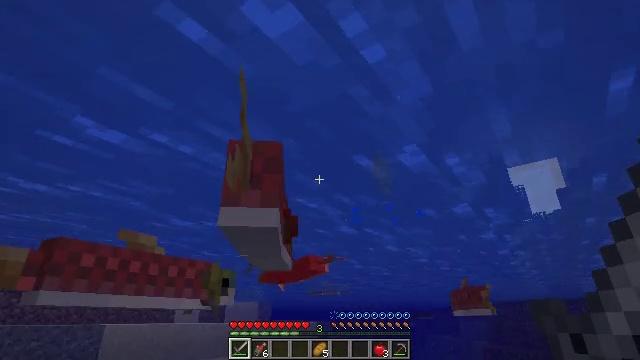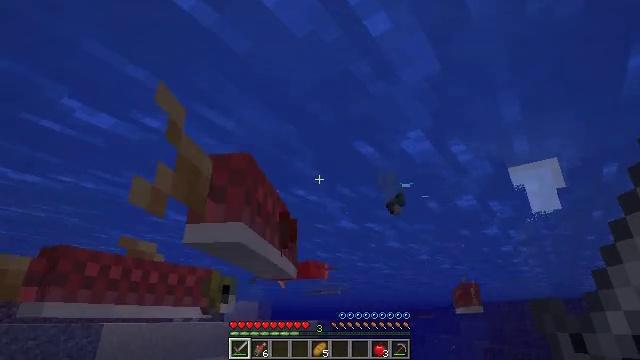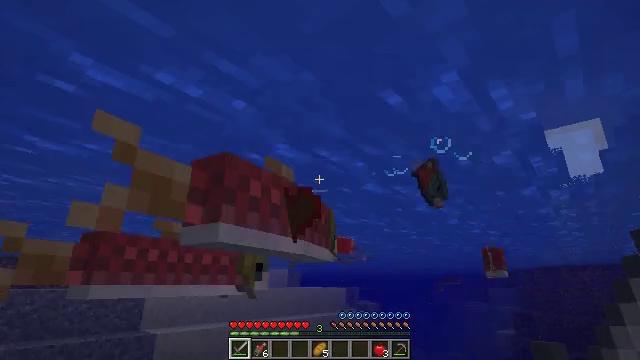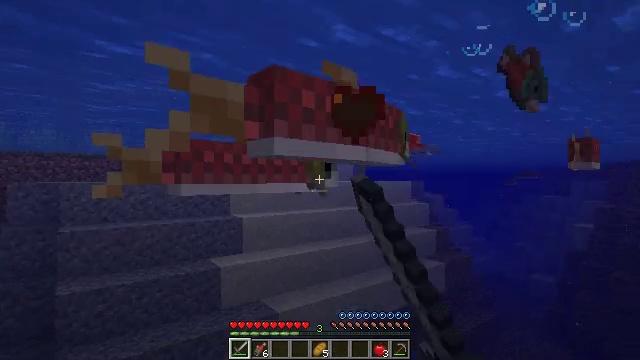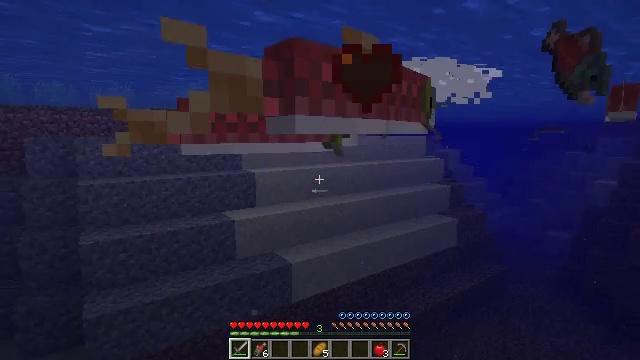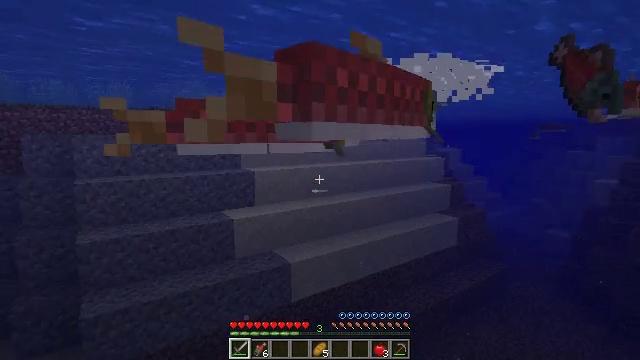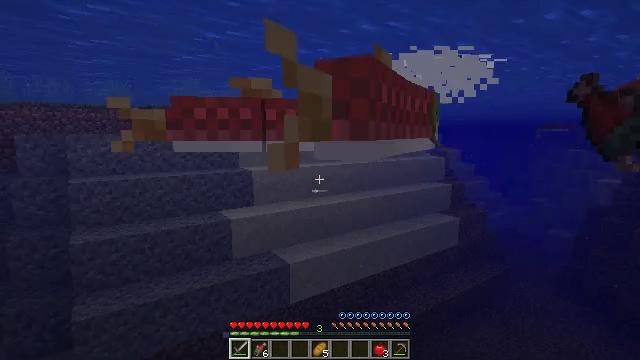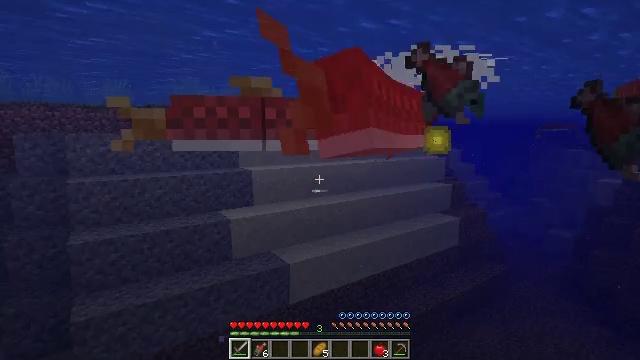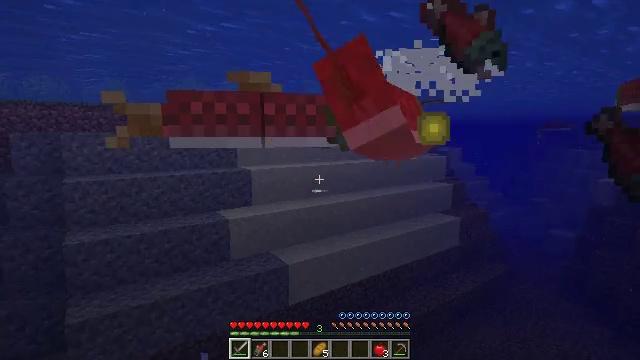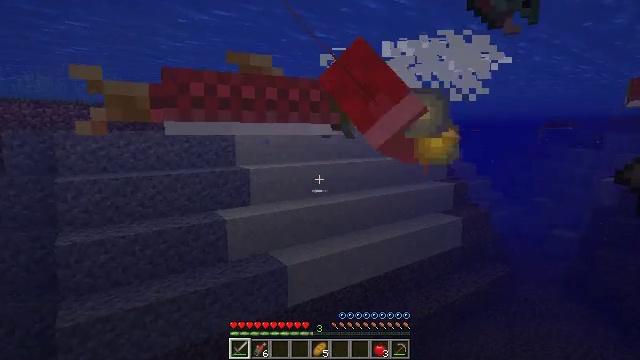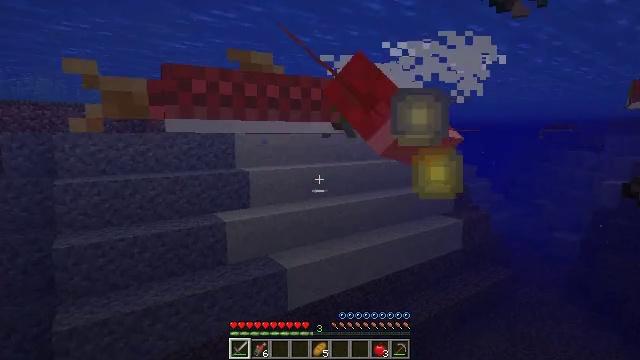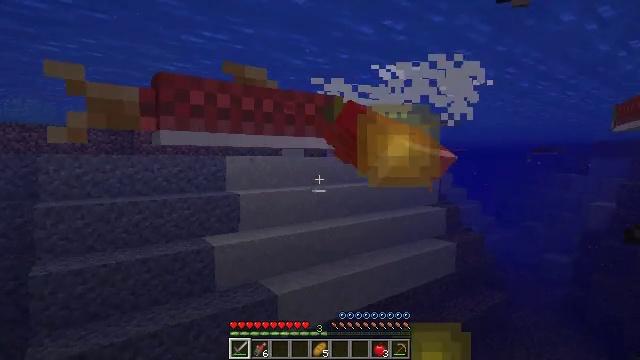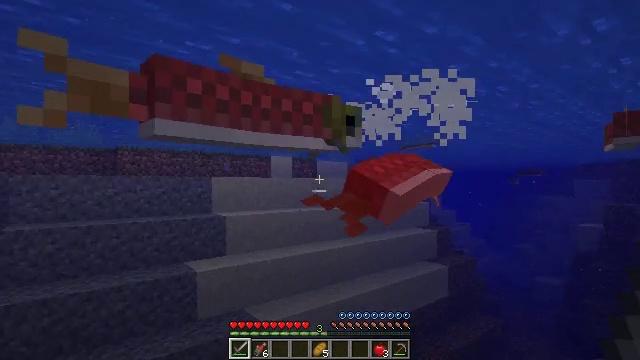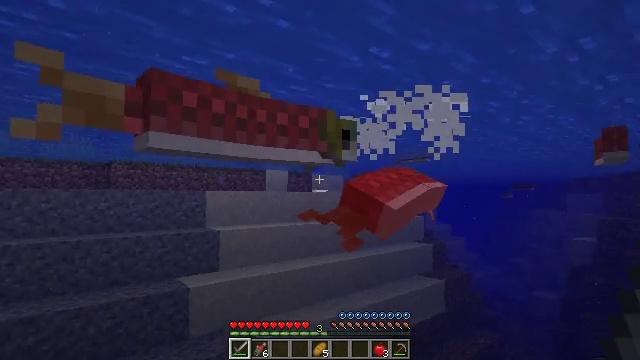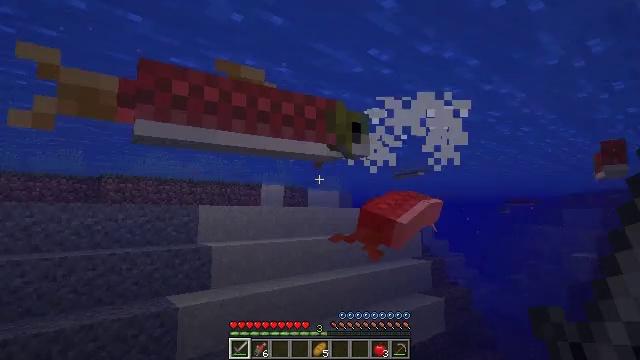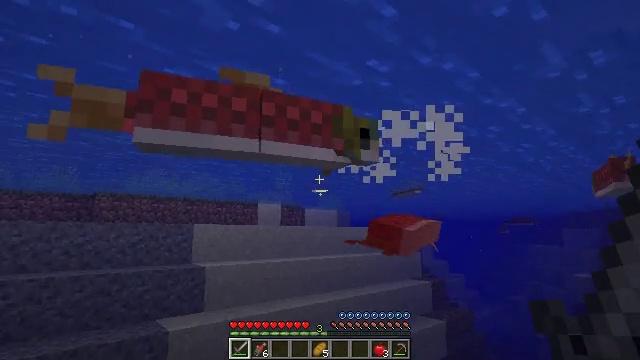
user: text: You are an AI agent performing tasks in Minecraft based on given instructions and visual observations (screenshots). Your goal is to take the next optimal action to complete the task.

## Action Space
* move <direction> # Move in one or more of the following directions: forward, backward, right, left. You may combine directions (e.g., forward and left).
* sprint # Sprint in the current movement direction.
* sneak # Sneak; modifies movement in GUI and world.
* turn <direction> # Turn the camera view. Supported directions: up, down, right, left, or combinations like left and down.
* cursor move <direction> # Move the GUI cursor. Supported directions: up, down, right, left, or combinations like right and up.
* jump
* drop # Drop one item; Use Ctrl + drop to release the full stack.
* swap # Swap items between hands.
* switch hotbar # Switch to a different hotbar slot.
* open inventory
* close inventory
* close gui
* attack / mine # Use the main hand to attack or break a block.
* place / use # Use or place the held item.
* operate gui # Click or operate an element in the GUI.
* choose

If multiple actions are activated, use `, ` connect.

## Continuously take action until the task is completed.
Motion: motion action
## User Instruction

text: Hunt a salmon.
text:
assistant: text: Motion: move forward
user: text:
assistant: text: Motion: move forward, turn left and down, attack / mine
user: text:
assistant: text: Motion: move forward, turn left and down, attack / mine
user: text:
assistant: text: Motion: move forward, turn left and down, attack / mine
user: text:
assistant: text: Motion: move forward
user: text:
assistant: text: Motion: move forward
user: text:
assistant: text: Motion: move forward
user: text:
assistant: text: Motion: move forward
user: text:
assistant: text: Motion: move forward
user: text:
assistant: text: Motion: move forward
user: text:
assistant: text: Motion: move forward, turn right and up
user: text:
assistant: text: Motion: move forward, turn right and up
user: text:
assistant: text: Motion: move forward, turn up
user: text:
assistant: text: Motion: move forward, turn up
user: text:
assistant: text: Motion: move forward, turn up
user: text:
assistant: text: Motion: move forward, turn up
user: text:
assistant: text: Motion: move forward, turn up
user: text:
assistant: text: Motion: move forward, turn up
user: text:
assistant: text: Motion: move forward, turn up, attack / mine
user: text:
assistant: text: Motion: move forward, attack / mine
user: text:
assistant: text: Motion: move forward, turn right and up, attack / mine
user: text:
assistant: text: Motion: move forward, turn right and up
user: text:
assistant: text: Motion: move forward
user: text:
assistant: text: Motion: move forward
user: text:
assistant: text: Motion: move forward, turn right
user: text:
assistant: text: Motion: move forward, turn right and down
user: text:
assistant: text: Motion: move forward, turn right
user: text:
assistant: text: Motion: move forward, turn right and down
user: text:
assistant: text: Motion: move forward, turn right and down
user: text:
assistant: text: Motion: move forward, turn right